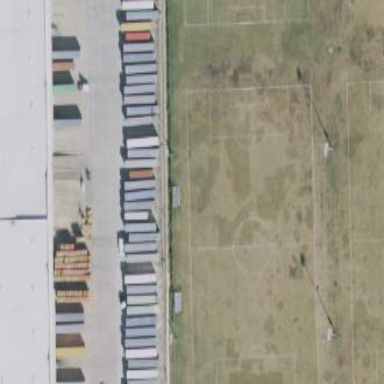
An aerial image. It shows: Soccer pitch for outdoor sports and leisure activities.